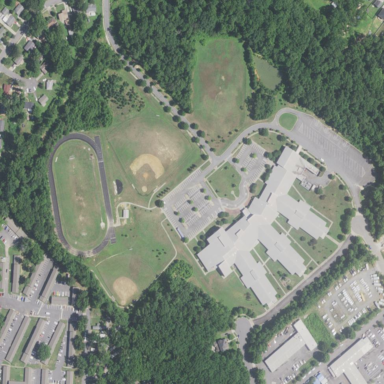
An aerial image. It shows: School.